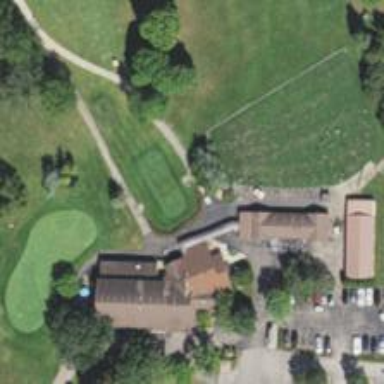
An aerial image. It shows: Path for both roads and golfers.